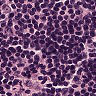
Metastatic tissue present: no